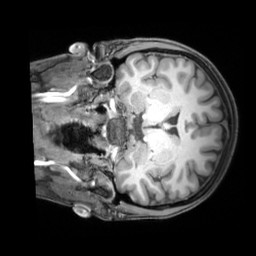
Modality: T1w
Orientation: coronal
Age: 29
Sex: female
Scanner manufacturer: siemens
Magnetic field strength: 3 T
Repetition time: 1.97 s
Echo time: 0.00206 s